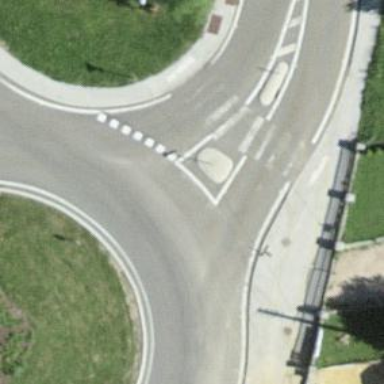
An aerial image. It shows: Primary highway with asphalt surface leading to roundabout.